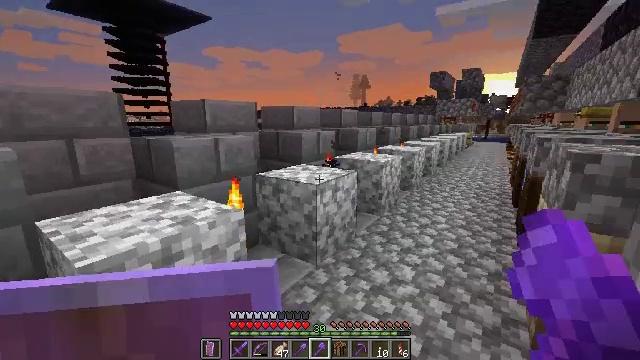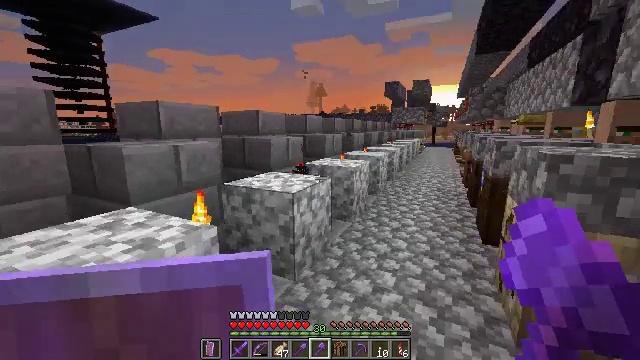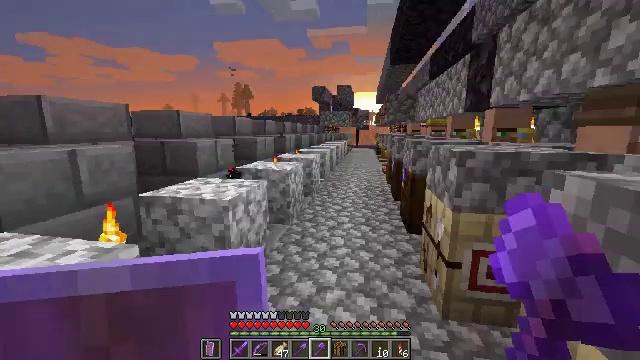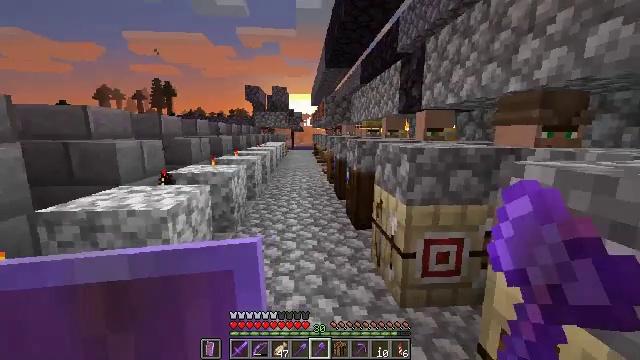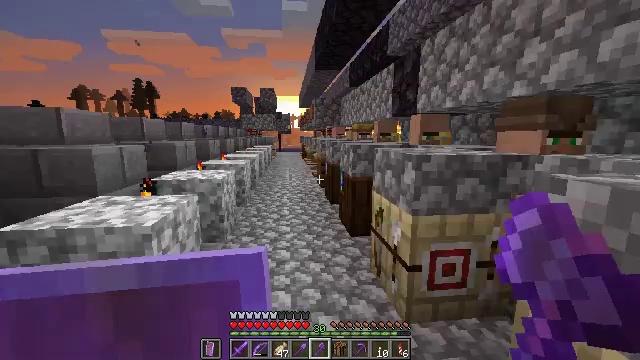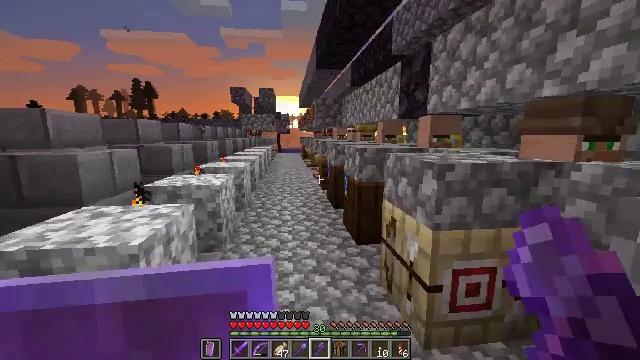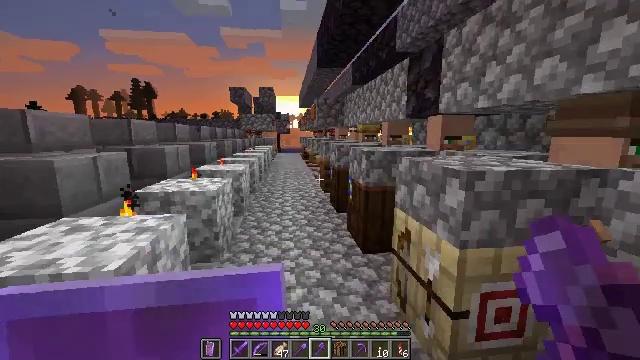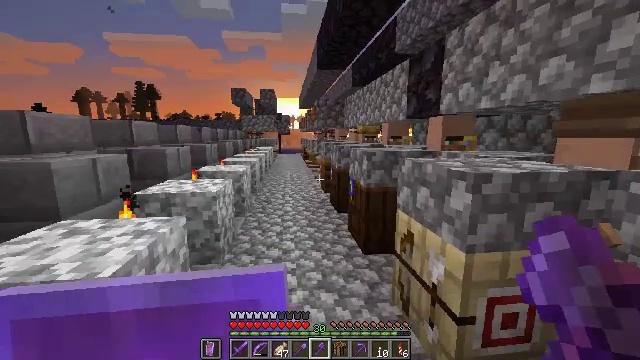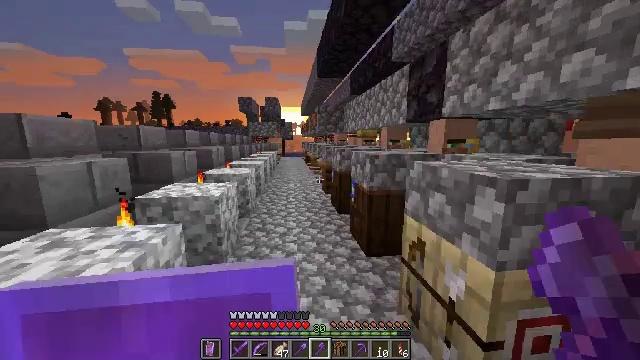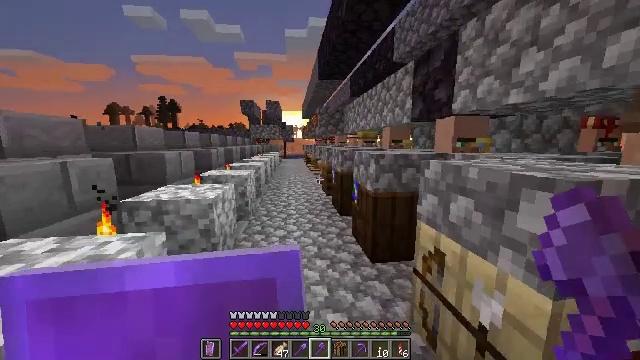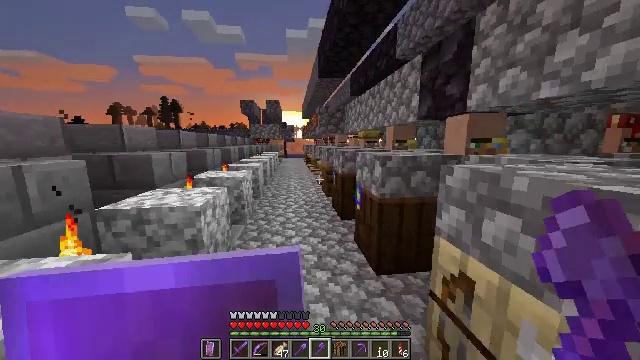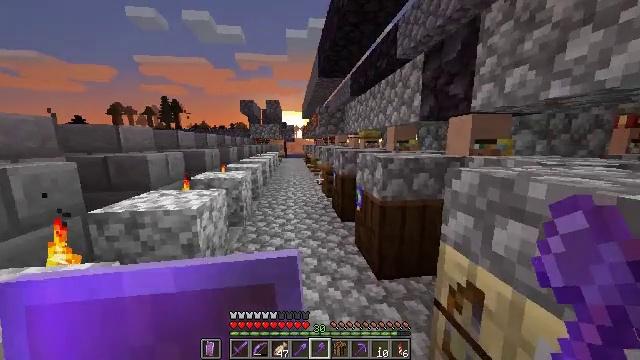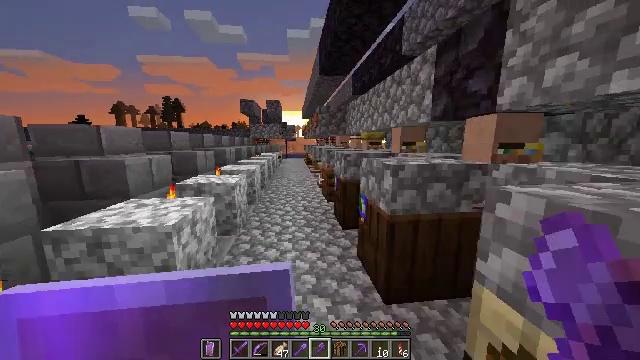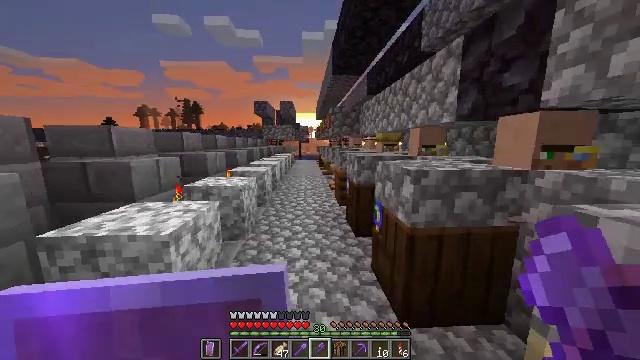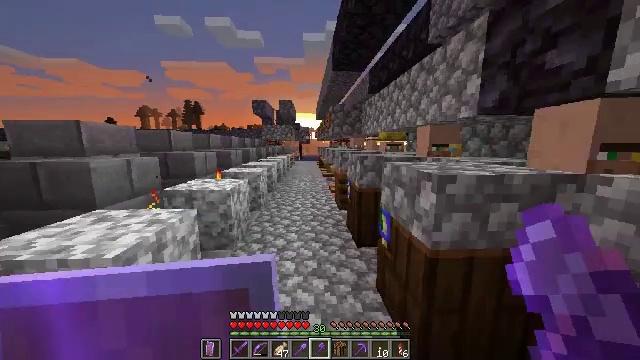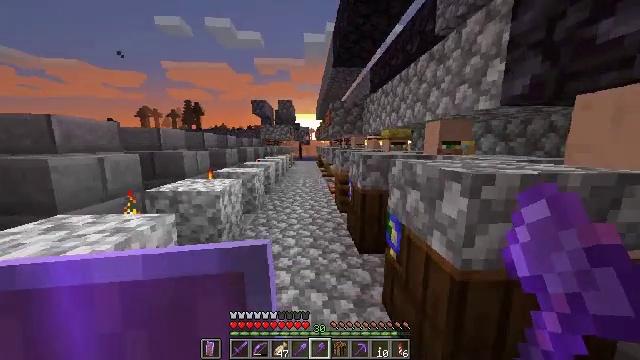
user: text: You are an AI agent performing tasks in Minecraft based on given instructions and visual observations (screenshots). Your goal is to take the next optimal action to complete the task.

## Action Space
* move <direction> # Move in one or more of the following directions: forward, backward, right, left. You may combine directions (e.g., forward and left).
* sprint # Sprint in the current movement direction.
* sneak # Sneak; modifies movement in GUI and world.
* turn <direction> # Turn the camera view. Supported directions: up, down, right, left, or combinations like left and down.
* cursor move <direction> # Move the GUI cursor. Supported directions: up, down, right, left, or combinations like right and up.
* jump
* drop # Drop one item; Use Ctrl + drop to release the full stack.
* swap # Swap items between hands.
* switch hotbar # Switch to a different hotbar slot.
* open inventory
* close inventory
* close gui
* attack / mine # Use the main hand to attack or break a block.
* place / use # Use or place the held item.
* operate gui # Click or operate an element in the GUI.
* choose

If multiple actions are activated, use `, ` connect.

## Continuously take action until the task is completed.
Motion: motion action
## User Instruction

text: Mine the sticky piston.
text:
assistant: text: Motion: move forward and move left, turn right and up
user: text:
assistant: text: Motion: move forward and move left, turn right
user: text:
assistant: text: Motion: move forward, turn right
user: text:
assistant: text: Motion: move forward, turn right
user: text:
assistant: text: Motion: move forward
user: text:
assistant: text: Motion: move forward, sprint
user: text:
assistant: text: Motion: move forward, sprint
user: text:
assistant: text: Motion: move forward, sprint
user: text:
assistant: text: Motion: move forward, sprint
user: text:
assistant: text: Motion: move forward, sprint
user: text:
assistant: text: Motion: move forward, sprint
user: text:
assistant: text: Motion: move forward, sprint
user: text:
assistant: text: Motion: move forward, sprint, turn left
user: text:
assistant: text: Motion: move forward, sprint
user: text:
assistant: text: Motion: move forward, sprint
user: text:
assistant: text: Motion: move forward, sprint, jump
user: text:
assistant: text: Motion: move forward, sprint, jump
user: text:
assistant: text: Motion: move forward, sprint, jump
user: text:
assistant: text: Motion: move forward, sprint, jump
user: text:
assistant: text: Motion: move forward, sprint
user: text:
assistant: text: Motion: move forward, sprint
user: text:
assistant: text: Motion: move forward, sprint
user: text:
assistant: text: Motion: move forward, sprint
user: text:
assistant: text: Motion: move forward, sprint
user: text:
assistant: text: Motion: move forward, sprint
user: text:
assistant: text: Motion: move forward, sprint, jump
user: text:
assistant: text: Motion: move forward, sprint, jump
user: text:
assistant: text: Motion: move forward, sprint, jump
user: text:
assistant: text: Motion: move forward, sprint, jump
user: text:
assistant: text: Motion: move forward, sprint, jump